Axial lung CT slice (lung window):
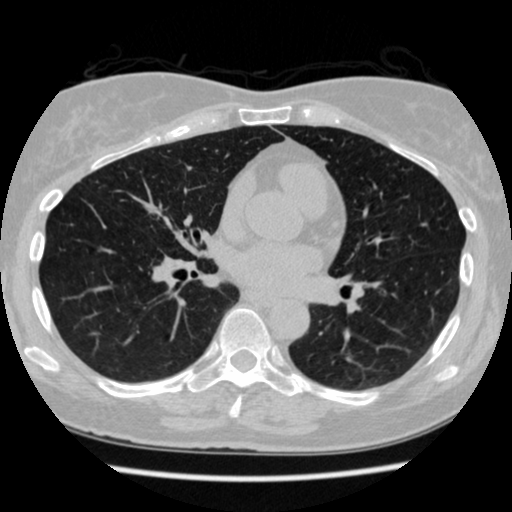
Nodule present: no